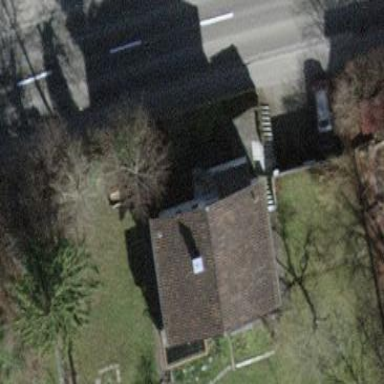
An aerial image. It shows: Detached building.